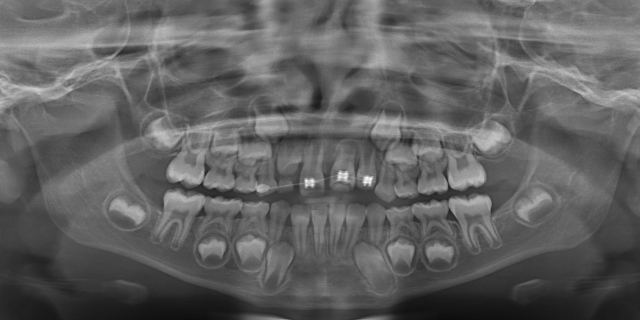
child